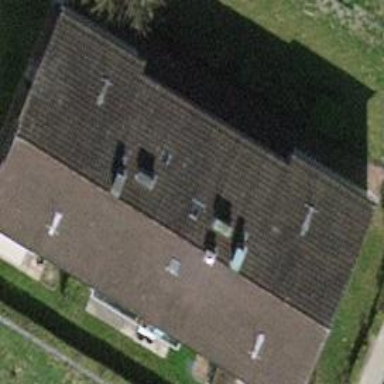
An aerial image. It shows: Building with gabled grey roof.